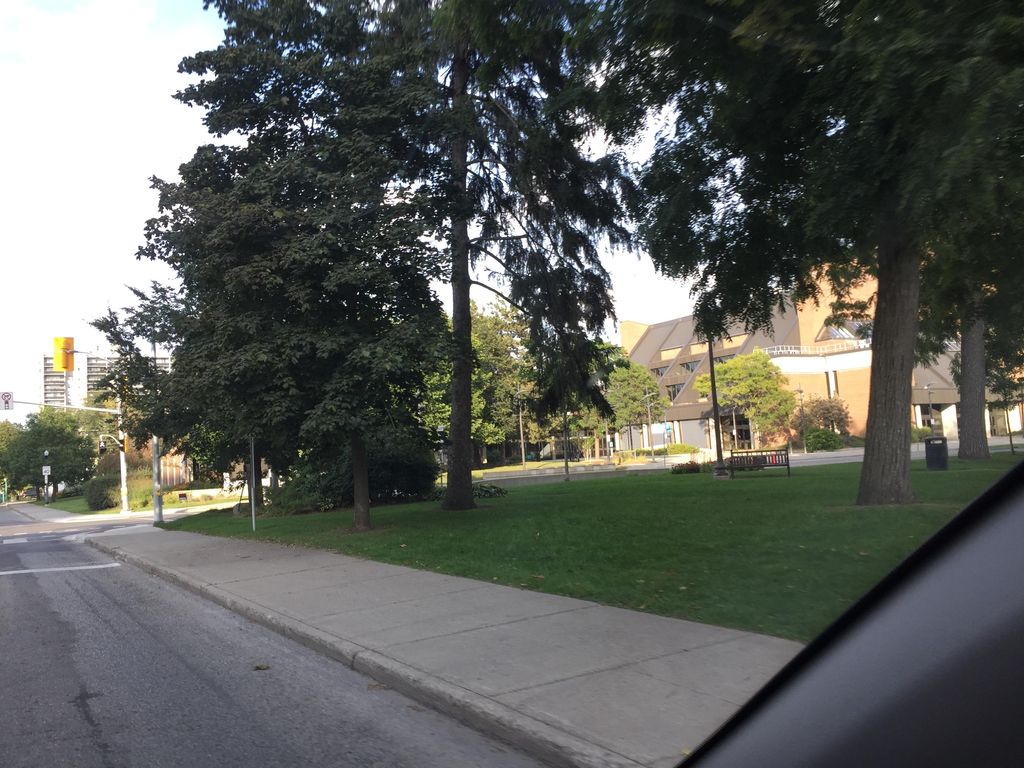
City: kitchener-waterloo